Question: I'm connecting my windows form application to SQL server but I get this error "SqlException was unhandled" when I start the program.
Here is my code:
'''
void ShowEmployees()
{
using (SqlConnection Connect = new SqlConnection("Data Source=(local);" + "Database='SanMarDryCleaners';" + "Integrated Security=SSPI;"))
{
string strEmployees = "SELECT * FROM employees;";
SqlCommand cmdEmployees = new SqlCommand(strEmployees, Connect);
SqlDataAdapter daEmployees = new SqlDataAdapter();
daEmployees.SelectCommand = cmdEmployees;
DataSet dsEmployees = new DataSet("EmployeesSet");
daEmployees.Fill(dsEmployees);
Connect.Open();
dgvEmployees.DataSource = dsEmployees;
dgvEmployees.DataMember = dsEmployees.Tables[0].TableName;
}
}
'''
Here is the screenshot:

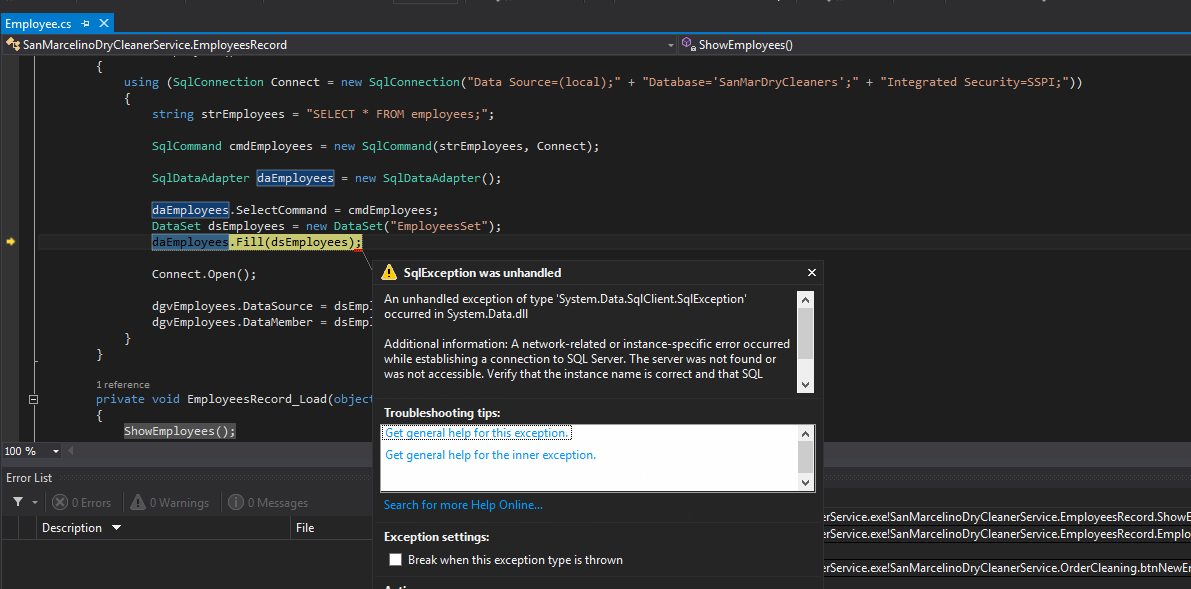
Answer: The error suggest that it can't find the SQL Server. And that makes sense because you are using a SqlConnection class which is for Microsoft SQL Server only. You have to use MySQL libary.
Download it from this site:
<URL>